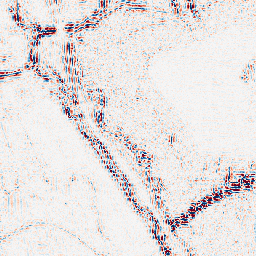
Category: wavelet
Decomposition family: wavelet_reverse_biorthogonal
Decomposition parameters: wavelet: rbio4.4
level: 2
Upsampling method: quartic
Upsampling parameters: scale: 4
Upsampling scale: 4